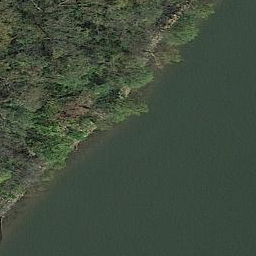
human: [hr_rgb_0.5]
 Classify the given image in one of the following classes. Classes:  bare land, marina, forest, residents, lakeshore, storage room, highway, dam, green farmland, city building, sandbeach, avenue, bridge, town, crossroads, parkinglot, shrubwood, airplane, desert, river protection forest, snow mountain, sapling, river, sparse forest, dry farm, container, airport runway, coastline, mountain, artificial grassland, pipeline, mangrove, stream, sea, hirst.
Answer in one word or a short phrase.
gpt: river protection forest